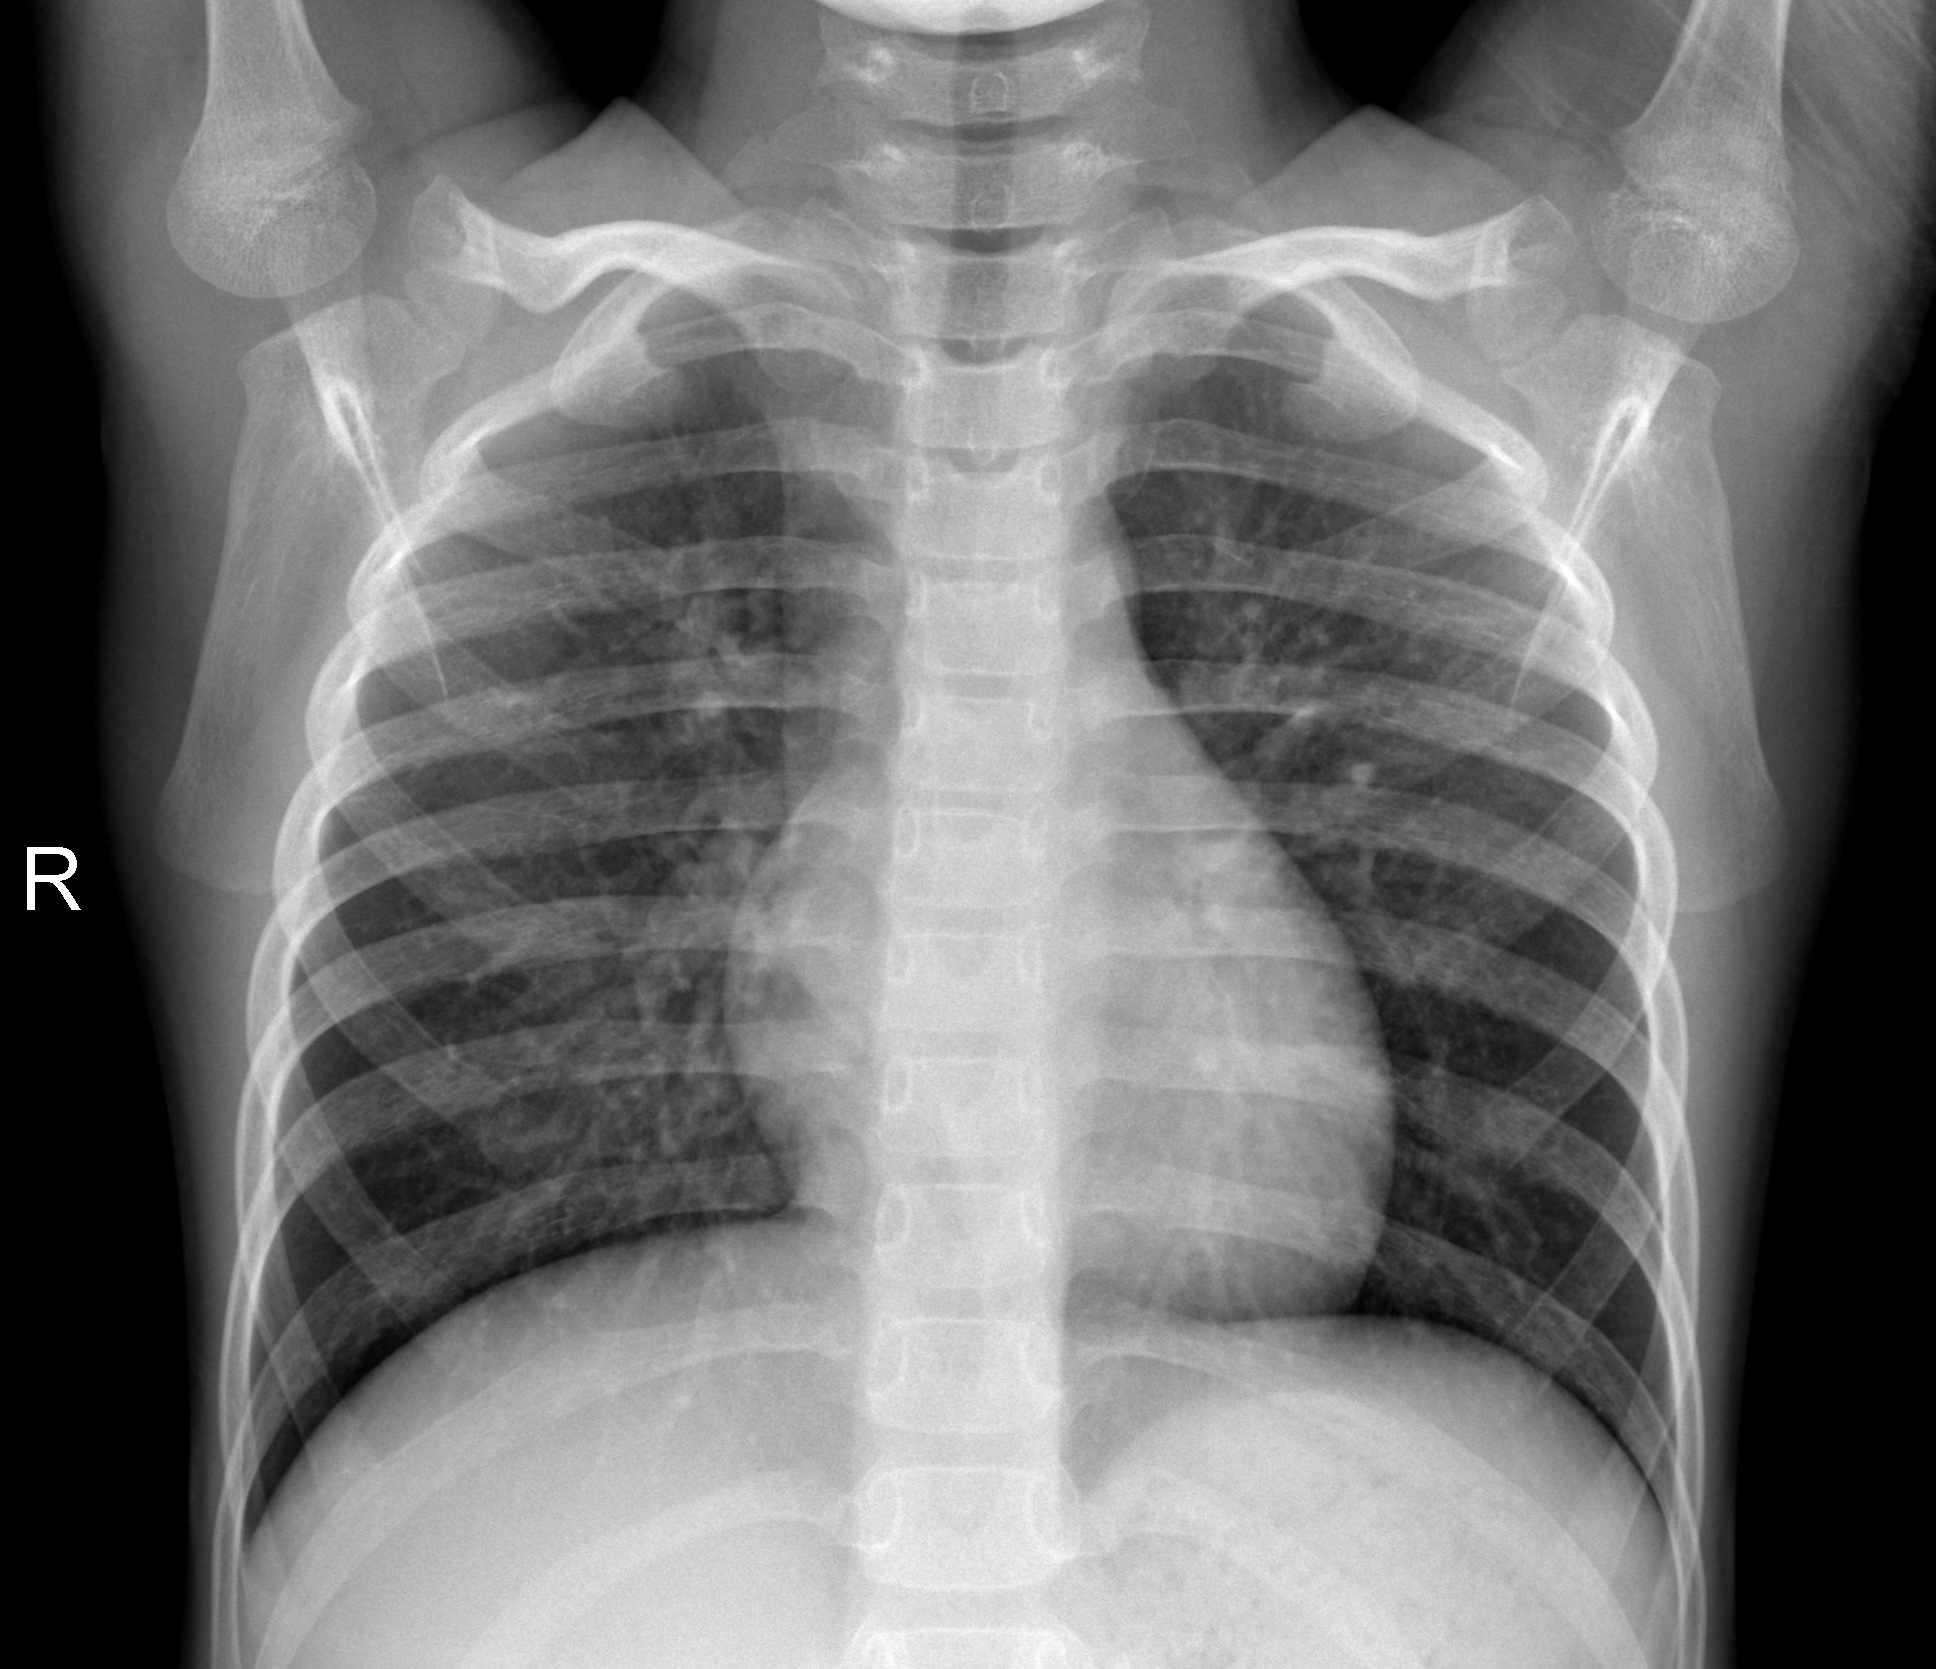
Diagnosis: NORMAL